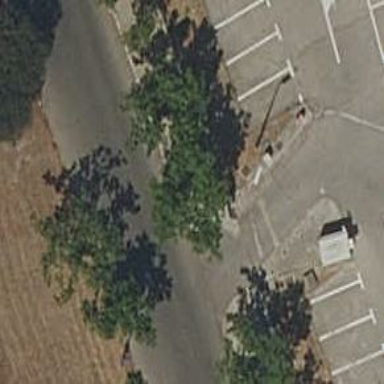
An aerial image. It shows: Parking aisle designated as service road.